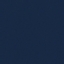
Label: SeaLake